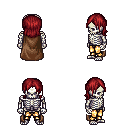
a pixel art fantasy rpg character, male body template, skeleton, brown cape, gold greaves, brunette long bangs hairstyle, four views (front, back, left, right), 2x2 character sprite sheet, small pixel art, hard edges, no anti-aliasing